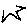
Label: star